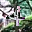
Label: 4